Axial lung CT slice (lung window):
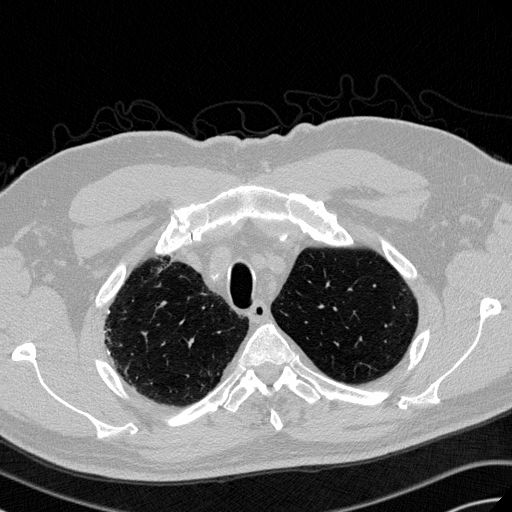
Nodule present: no